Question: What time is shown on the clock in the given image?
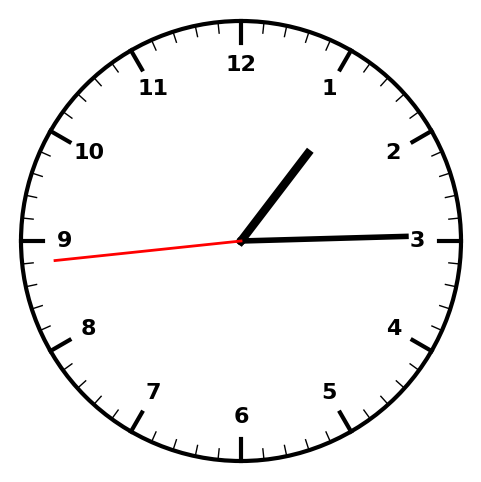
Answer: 01:14:44